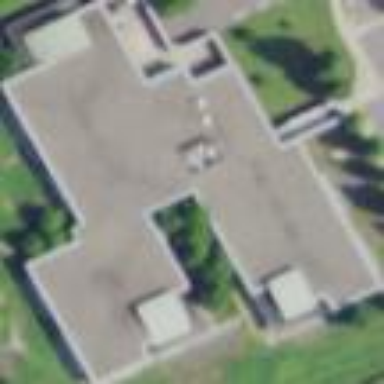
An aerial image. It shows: Building.